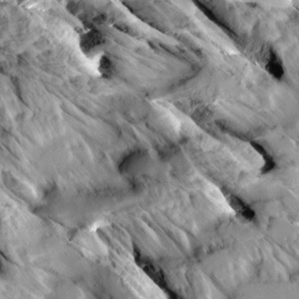
Label: non_frost